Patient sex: F
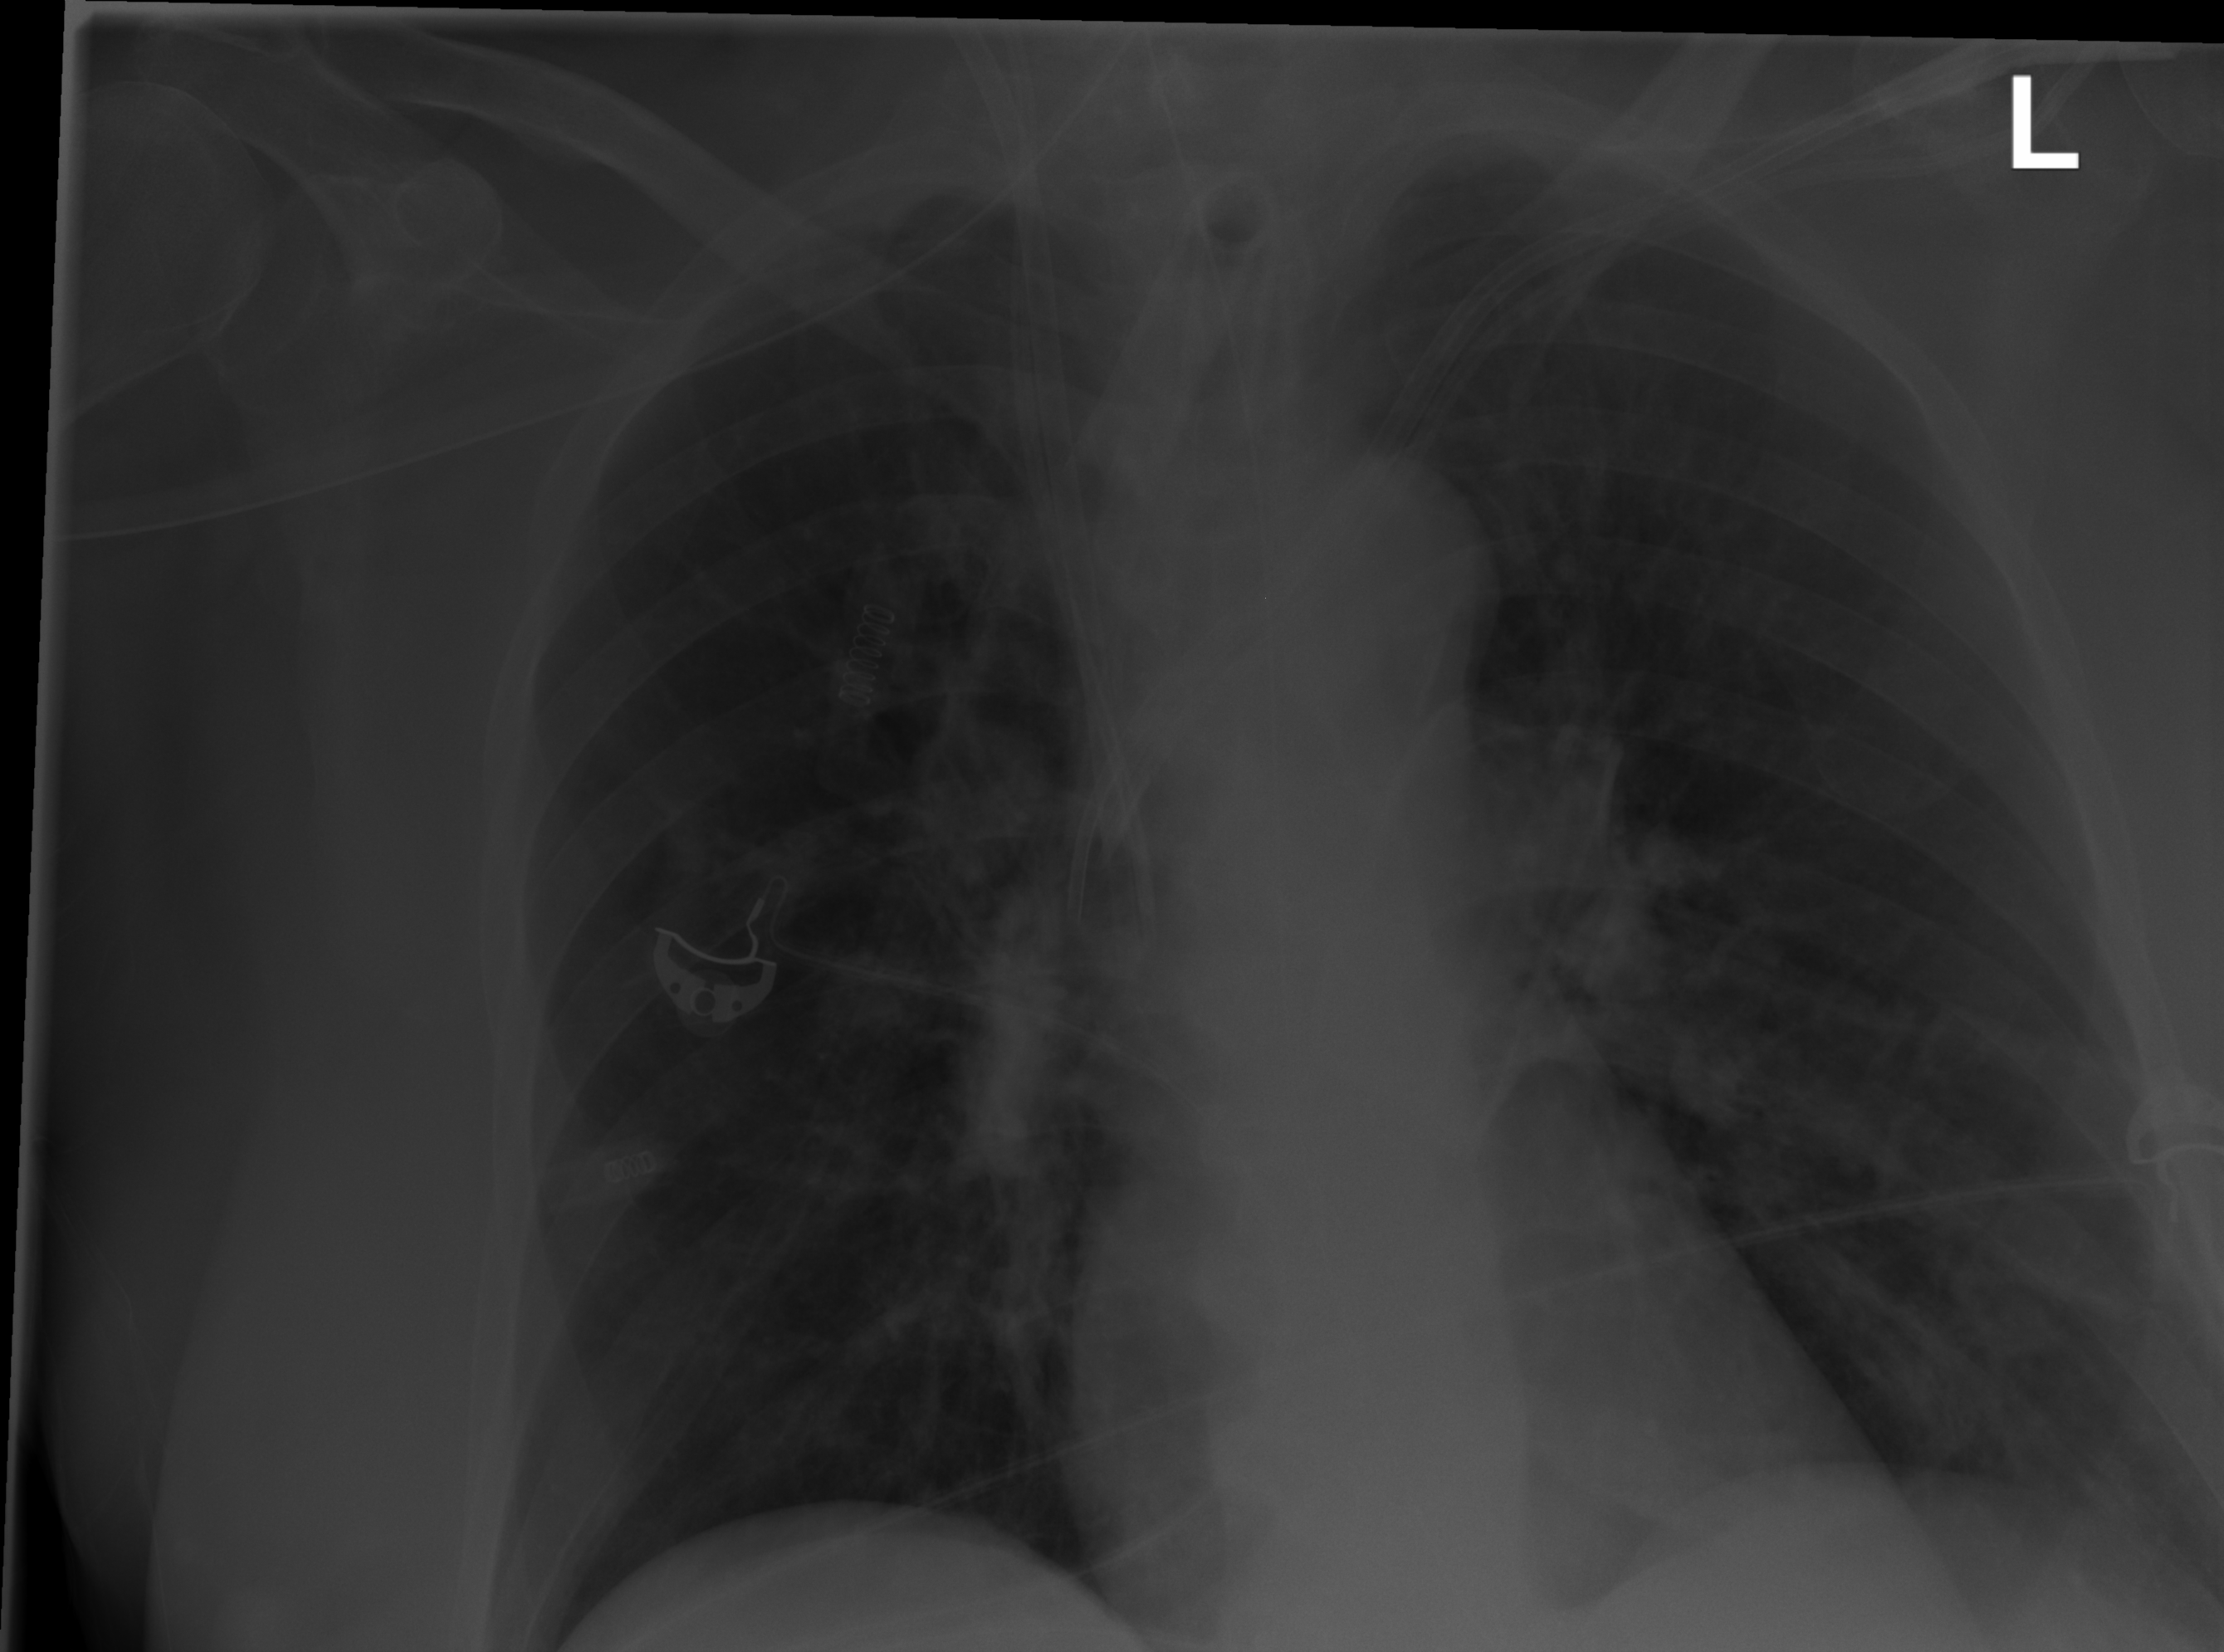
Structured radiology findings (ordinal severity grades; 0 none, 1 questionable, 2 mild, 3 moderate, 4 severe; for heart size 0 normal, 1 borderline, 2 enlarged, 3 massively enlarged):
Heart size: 0
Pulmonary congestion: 0
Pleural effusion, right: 0
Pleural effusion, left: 0
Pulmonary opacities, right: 0
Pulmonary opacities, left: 0
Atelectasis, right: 0
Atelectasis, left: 0